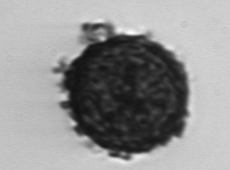
Label: Thalassiosira_TAG_external_detritus